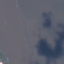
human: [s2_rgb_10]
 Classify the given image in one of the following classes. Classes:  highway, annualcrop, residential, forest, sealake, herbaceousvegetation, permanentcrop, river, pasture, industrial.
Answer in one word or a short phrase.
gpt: SeaLake